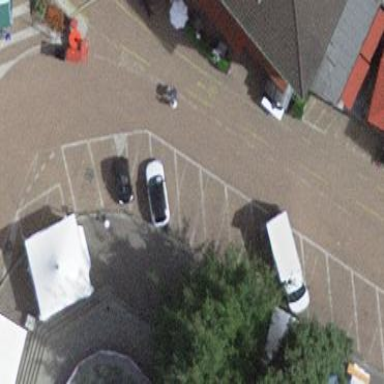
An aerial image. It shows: Parking available along the street side with pebblestone surface.